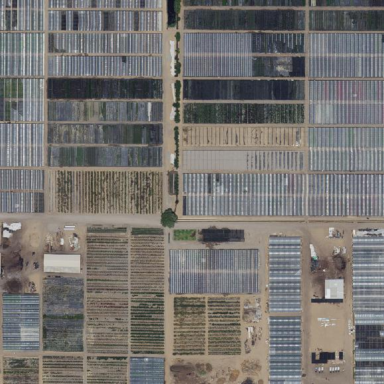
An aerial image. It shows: Greenhouse used for horticulture.